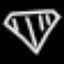
Label: diamond